Question: I tried a lot about searching for getting x and y position of mouse
click inside the console of windows in C, but I cant find so I
am posting here.
I am creating my own text editor project (for fun) and I have to integrate a feature that whenever I click inside the console, the cursor moves to it (click x, y)
I don't want to know how to move the cursor but I want to know .

This code can receive all mouse and keyboard and mouse event even mouse clicked:
'''
#include <windows.h>
#include <stdio.h>
HANDLE hStdin;
DWORD fdwSaveOldMode;
VOID ErrorExit(LPSTR);
VOID KeyEventProc(KEY_EVENT_RECORD);
VOID MouseEventProc(MOUSE_EVENT_RECORD);
VOID ResizeEventProc(WINDOW_BUFFER_SIZE_RECORD);
int main(VOID)
{
DWORD cNumRead, fdwMode, i;
INPUT_RECORD irInBuf[128];
int counter=0;
// Get the standard input handle.
hStdin = GetStdHandle(STD_INPUT_HANDLE);
if (hStdin == INVALID_HANDLE_VALUE)
ErrorExit("GetStdHandle");
// Save the current input mode, to be restored on exit.
if (! GetConsoleMode(hStdin, &fdwSaveOldMode) )
ErrorExit("GetConsoleMode");
// Enable the window and mouse input events.
fdwMode = ENABLE_WINDOW_INPUT | ENABLE_MOUSE_INPUT;
if (! SetConsoleMode(hStdin, fdwMode) )
ErrorExit("SetConsoleMode");
// Loop to read and handle the next 100 input events.
while (counter++ <= 100)
{
// Wait for the events.
if (! ReadConsoleInput(
hStdin, // input buffer handle
irInBuf, // buffer to read into
128, // size of read buffer
&cNumRead) ) // number of records read
ErrorExit("ReadConsoleInput");
// Dispatch the events to the appropriate handler.
for (i = 0; i < cNumRead; i++)
{
switch(irInBuf[i].EventType)
{
case KEY_EVENT: // keyboard input
KeyEventProc(irInBuf[i].Event.KeyEvent);
break;
case MOUSE_EVENT: // mouse input
MouseEventProc(irInBuf[i].Event.MouseEvent);
break;
case WINDOW_BUFFER_SIZE_EVENT: // scrn buf. resizing
ResizeEventProc( irInBuf[i].Event.WindowBufferSizeEvent );
break;
case FOCUS_EVENT: // disregard focus events
case MENU_EVENT: // disregard menu events
break;
default:
ErrorExit("Unknown event type");
break;
}
}
}
// Restore input mode on exit.
SetConsoleMode(hStdin, fdwSaveOldMode);
return 0;
}
VOID ErrorExit (LPSTR lpszMessage)
{
fprintf(stderr, "%s
", lpszMessage);
// Restore input mode on exit.
SetConsoleMode(hStdin, fdwSaveOldMode);
ExitProcess(0);
}
VOID KeyEventProc(KEY_EVENT_RECORD ker)
{
printf("Key event: ");
if(ker.bKeyDown)
printf("key pressed
");
else printf("key released
");
}
VOID MouseEventProc(MOUSE_EVENT_RECORD mer)
{
#ifndef MOUSE_HWHEELED
#define MOUSE_HWHEELED 0x0008
#endif
printf("Mouse event: ");
switch(mer.dwEventFlags)
{
case 0:
if(mer.dwButtonState == FROM_LEFT_1ST_BUTTON_PRESSED)
{
printf("left button press
");
}
else if(mer.dwButtonState == RIGHTMOST_BUTTON_PRESSED)
{
printf("right button press
");
}
else
{
printf("button press
");
}
break;
case DOUBLE_CLICK:
printf("double click
");
break;
case MOUSE_HWHEELED:
printf("horizontal mouse wheel
");
break;
case MOUSE_MOVED:
printf("mouse moved
");
break;
case MOUSE_WHEELED:
printf("vertical mouse wheel
");
break;
default:
printf("unknown
");
break;
}
}
VOID ResizeEventProc(WINDOW_BUFFER_SIZE_RECORD wbsr)
{
printf("Resize event
");
printf("Console screen buffer is %d columns by %d rows.
", wbsr.dwSize.X, wbsr.dwSize.Y);
}
'''
I have heard that it can't be done in C, but if when we get mouse position when mouse is continuously moving then I am sure we may get the click position. But I don't know how.
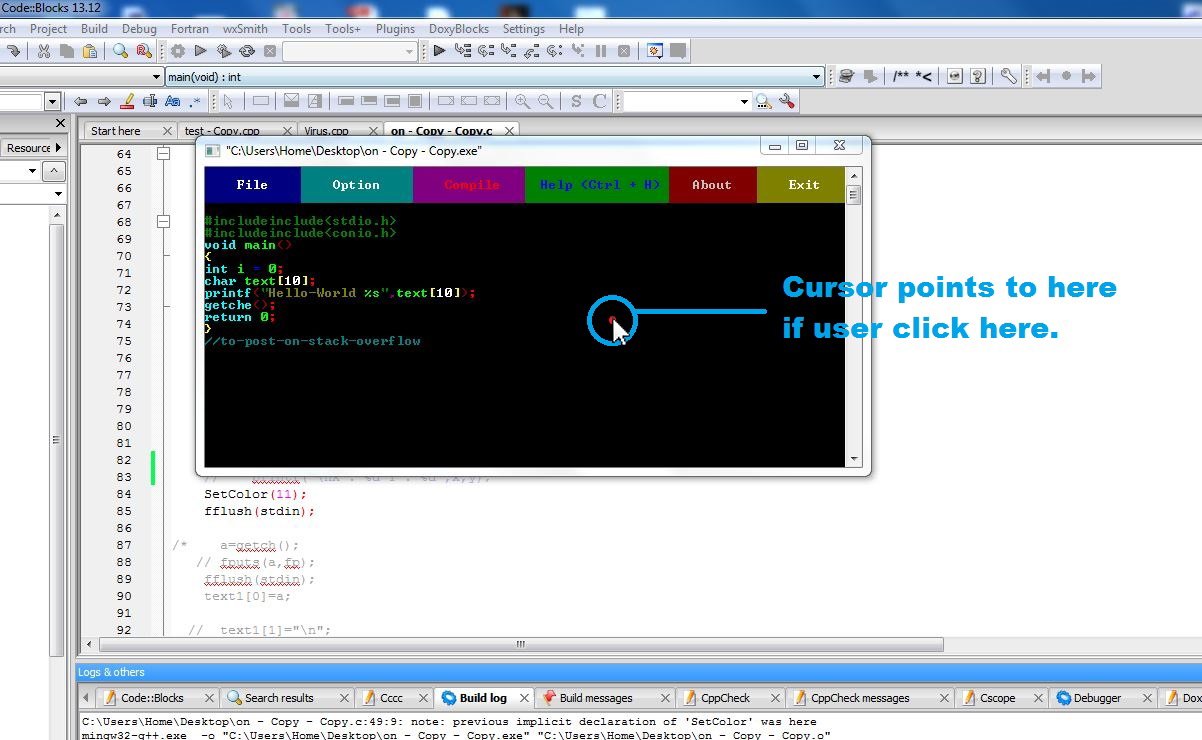
Answer: For example to get the position the user double-clicked you want to replace:
'''
printf("double click
");
'''
by:
'''
printf("double clicked at x=%d, y=%d
", mer.dwMousePosition.X, mer.dwMousePosition.Y);
'''